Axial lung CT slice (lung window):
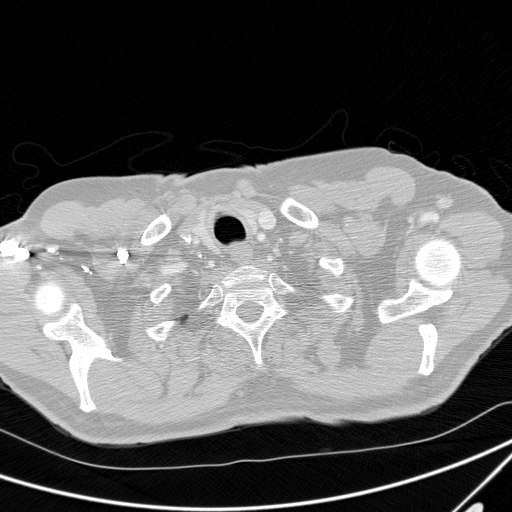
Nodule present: no